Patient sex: M
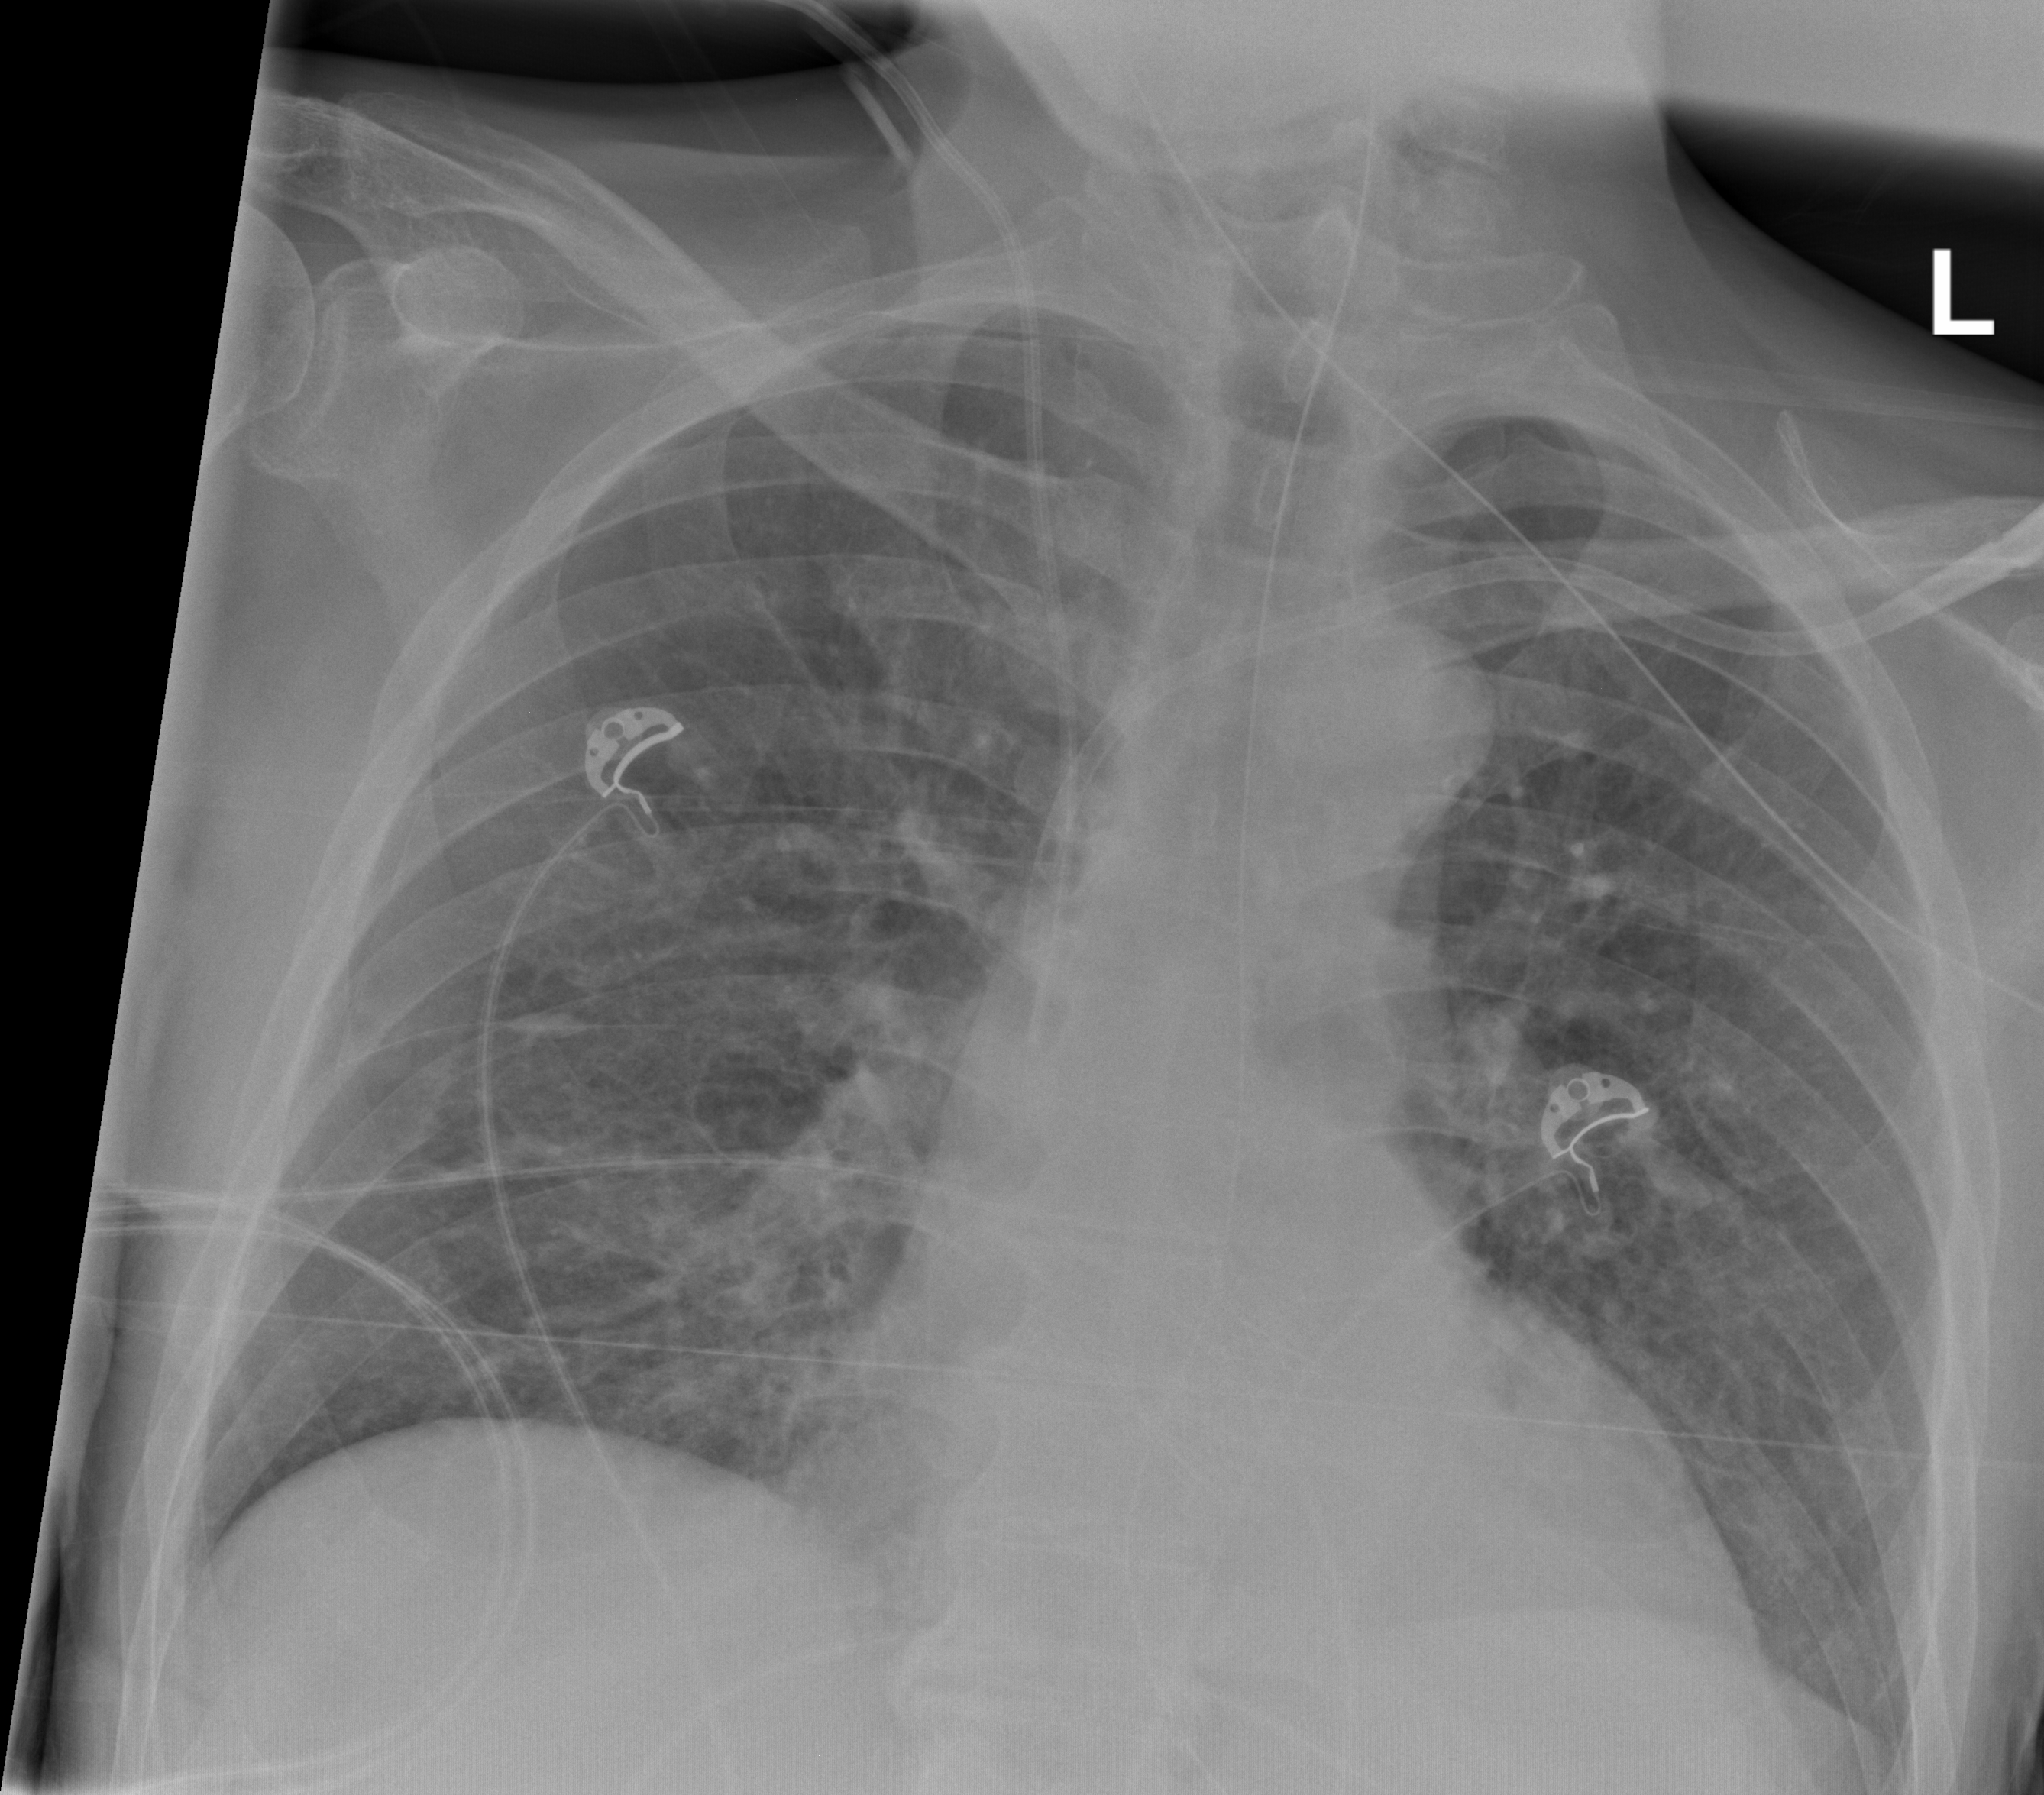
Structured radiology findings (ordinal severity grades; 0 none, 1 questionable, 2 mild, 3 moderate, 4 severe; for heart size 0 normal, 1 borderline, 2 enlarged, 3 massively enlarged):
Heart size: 1
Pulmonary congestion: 0
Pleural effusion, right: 1
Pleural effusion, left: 1
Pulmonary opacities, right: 2
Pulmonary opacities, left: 2
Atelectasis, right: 2
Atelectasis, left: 2